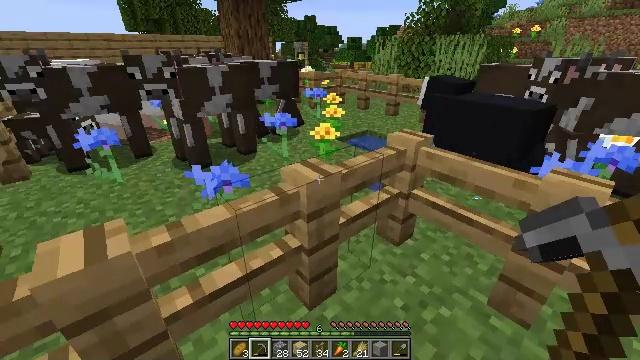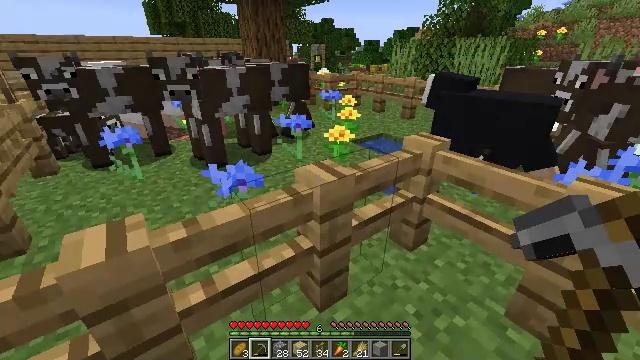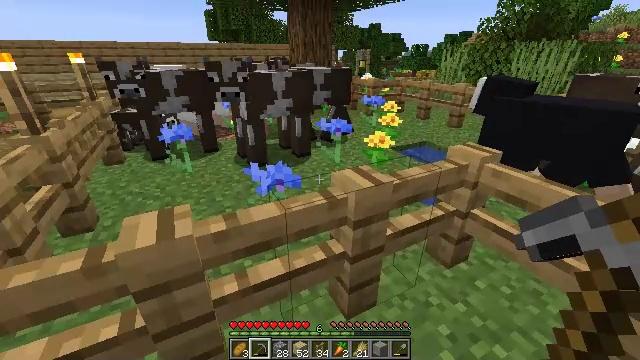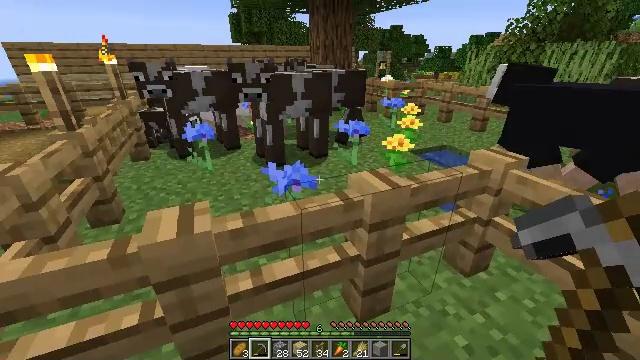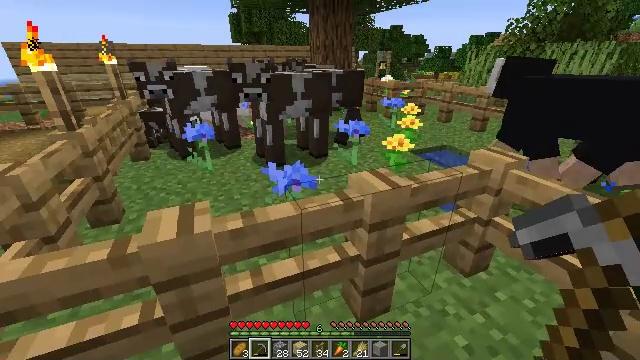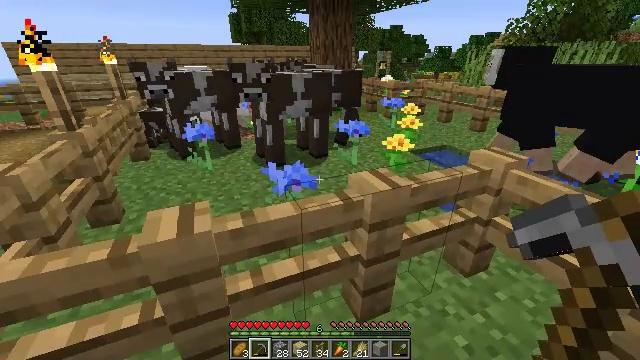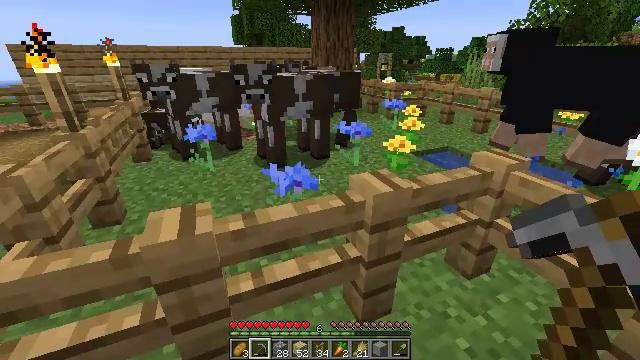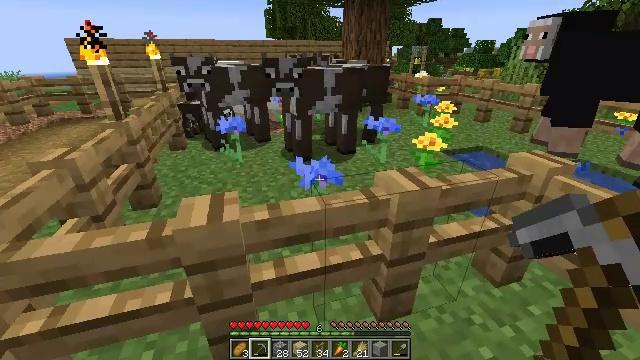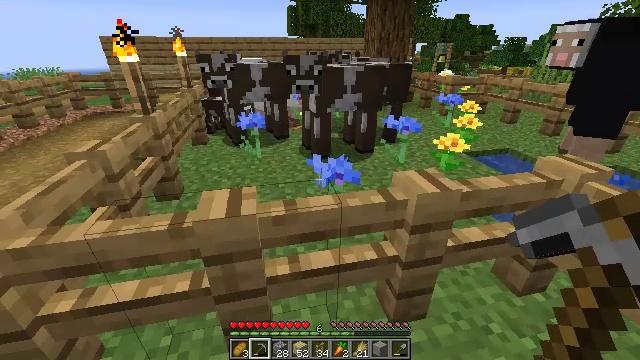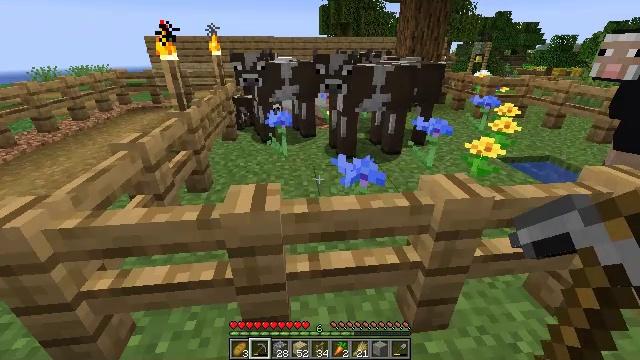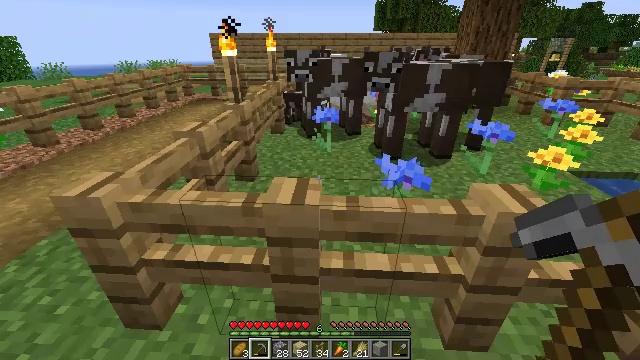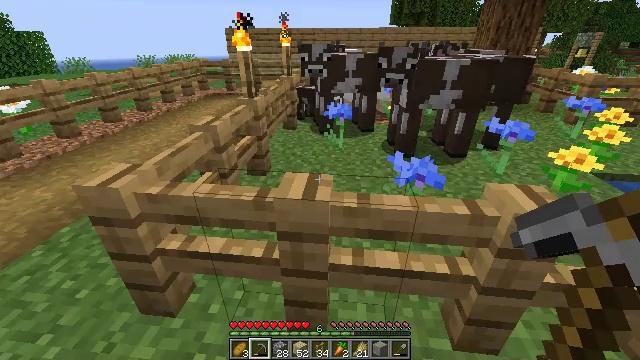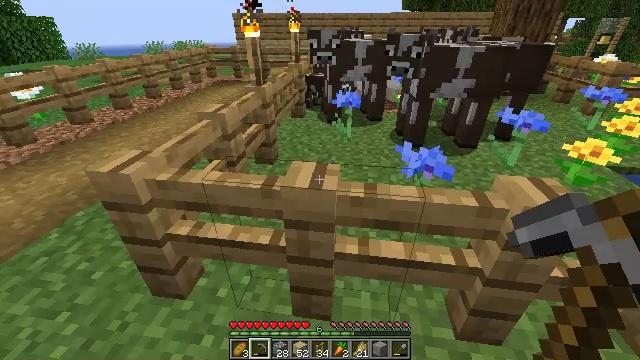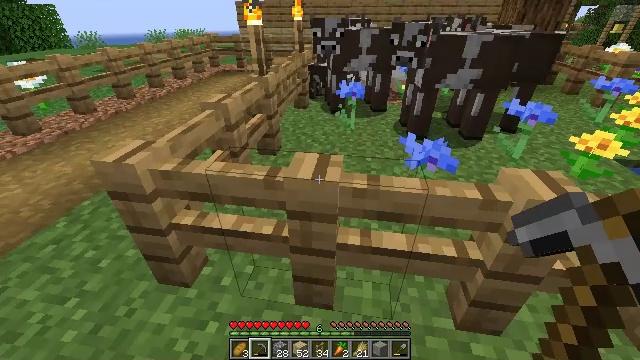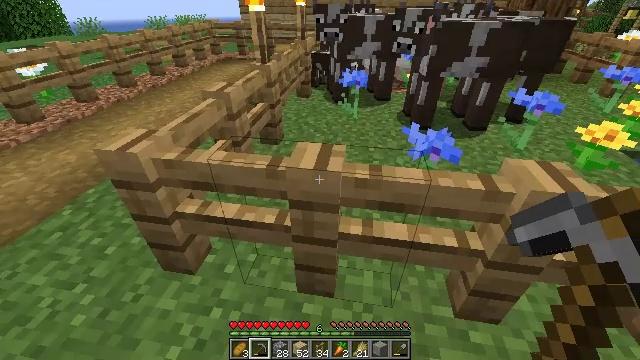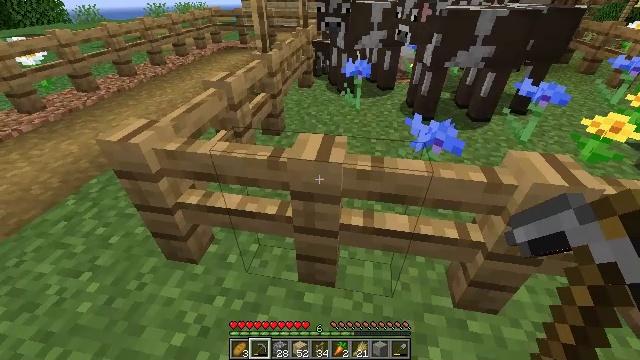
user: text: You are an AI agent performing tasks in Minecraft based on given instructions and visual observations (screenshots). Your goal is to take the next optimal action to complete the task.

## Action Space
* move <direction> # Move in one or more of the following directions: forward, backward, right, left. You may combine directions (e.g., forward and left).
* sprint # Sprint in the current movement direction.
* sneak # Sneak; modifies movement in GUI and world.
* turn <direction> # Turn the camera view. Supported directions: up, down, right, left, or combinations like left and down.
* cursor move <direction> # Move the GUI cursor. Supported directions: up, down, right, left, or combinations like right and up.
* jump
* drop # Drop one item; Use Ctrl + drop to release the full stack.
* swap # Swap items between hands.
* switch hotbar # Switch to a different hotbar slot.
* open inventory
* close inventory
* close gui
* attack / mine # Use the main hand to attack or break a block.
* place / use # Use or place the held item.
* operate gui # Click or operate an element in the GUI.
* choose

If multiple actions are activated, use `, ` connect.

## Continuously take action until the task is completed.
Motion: motion action
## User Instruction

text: Attack the oak fence to collect it.
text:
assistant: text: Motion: turn left
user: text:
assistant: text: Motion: turn left
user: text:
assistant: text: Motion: turn left
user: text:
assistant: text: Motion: no_op
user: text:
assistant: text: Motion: no_op
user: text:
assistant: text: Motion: no_op
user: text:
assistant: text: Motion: turn left and down
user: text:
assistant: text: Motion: turn left
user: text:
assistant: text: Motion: turn left
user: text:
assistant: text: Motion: turn left
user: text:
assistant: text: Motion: turn left
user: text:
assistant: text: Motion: turn left and down
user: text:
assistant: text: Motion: turn down
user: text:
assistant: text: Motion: turn down
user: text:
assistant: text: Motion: turn down
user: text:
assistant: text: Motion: turn down
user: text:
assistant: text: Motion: no_op
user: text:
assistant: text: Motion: no_op
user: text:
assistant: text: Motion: no_op
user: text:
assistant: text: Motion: no_op
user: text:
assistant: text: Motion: attack / mine
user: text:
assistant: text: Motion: attack / mine
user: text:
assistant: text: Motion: attack / mine
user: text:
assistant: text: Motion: attack / mine
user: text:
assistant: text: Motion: attack / mine
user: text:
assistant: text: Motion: attack / mine
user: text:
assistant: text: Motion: attack / mine
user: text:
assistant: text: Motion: attack / mine
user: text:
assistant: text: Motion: attack / mine
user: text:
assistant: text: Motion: attack / mine